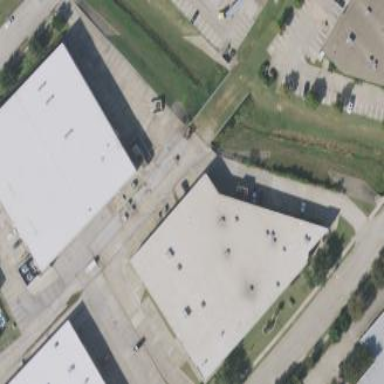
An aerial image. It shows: Commercial building.